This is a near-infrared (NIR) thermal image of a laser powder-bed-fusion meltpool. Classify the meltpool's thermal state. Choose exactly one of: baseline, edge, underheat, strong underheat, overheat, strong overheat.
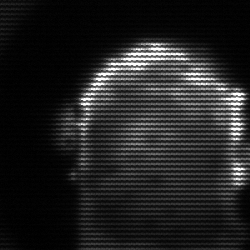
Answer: baseline